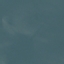
Land use / land cover class: SeaLake